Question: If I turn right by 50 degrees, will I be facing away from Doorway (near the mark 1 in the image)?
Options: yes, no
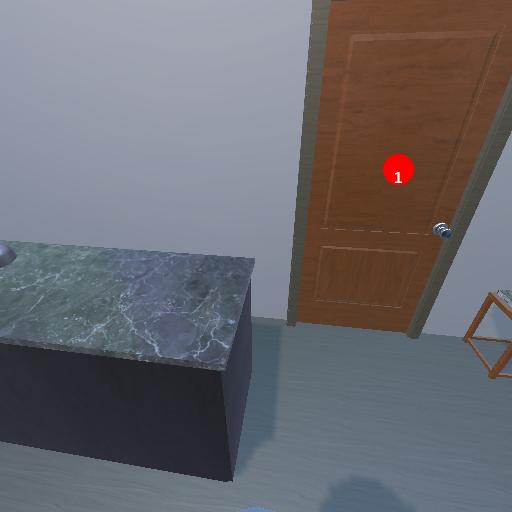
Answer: yes